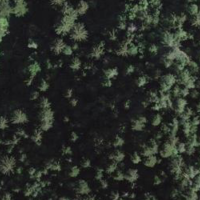
EUNIS habitat code: 43
Species observed at this site:
Lophophanes cristatus
Regulus regulus
Turdus viscivorus